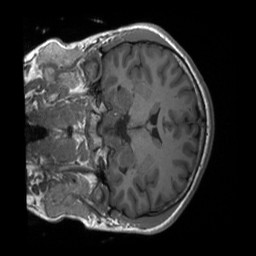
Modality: T1w
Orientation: coronal
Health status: healthy
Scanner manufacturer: siemens
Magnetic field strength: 3 T
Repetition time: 1.9 s
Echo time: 0.00232 s